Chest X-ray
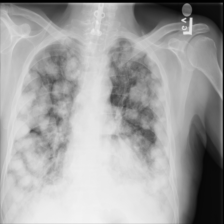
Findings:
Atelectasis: negative
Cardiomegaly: negative
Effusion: positive
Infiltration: positive
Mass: positive
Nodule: negative
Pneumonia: negative
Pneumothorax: negative
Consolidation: negative
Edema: negative
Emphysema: negative
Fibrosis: negative
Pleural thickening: negative
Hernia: negative